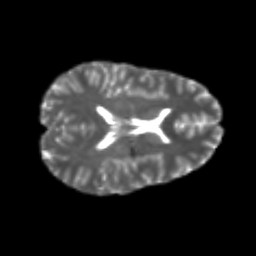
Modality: T2w
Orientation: axial
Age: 25
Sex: female
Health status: healthy
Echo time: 0.074 s